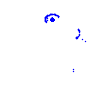
Particle: pion